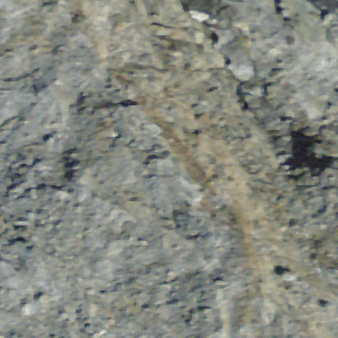
Label: other